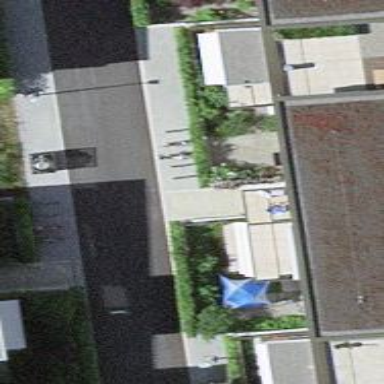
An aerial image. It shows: Bicycle parking area with stands available.